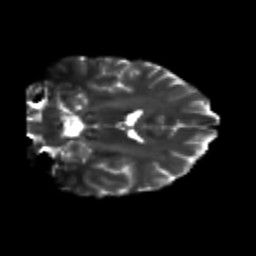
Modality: T2w
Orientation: coronal
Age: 29
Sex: male
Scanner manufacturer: siemens
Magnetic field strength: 3 T
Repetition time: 3.5 s
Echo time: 0.125 s